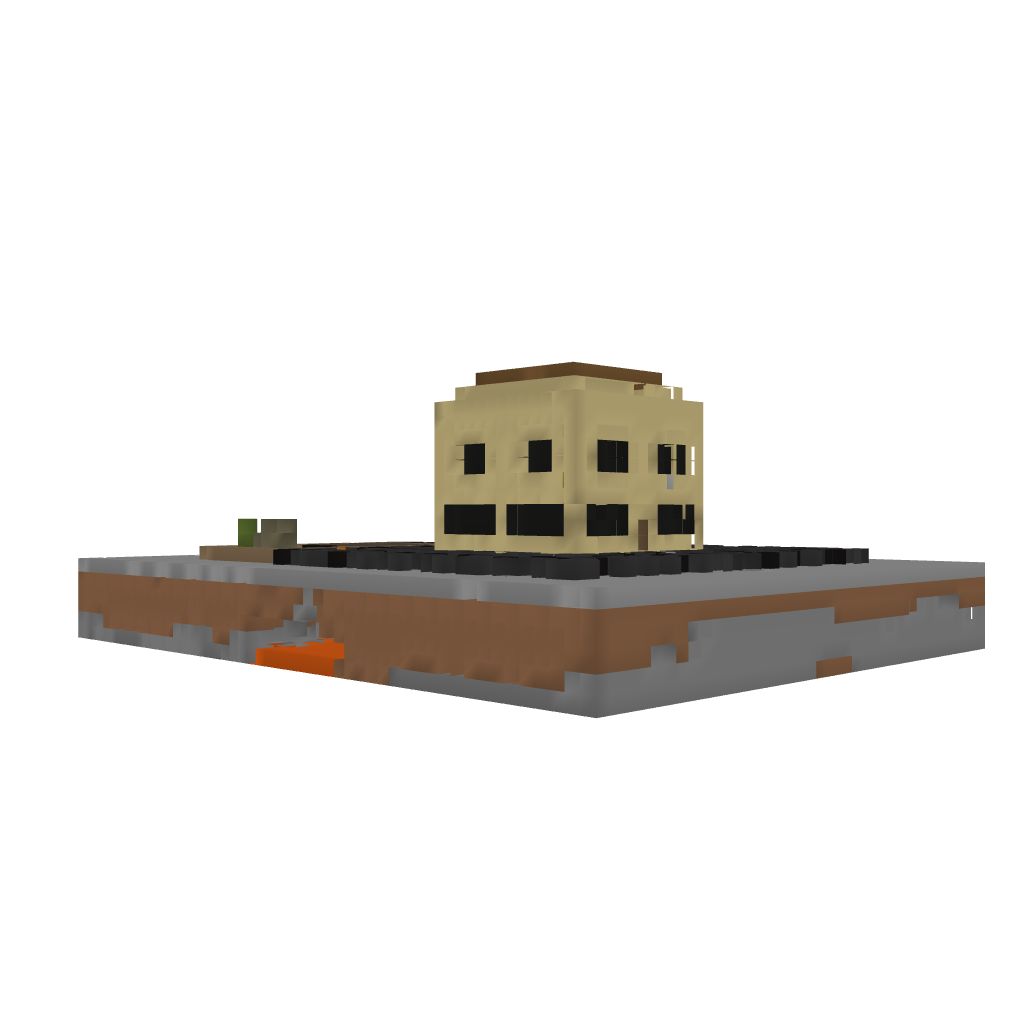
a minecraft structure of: Small House